Question: I am aware that MySql treats empty strings and nulls differently, unlike Oracle where they are the same. And that's fine. But what I am wondering is if it's possible to have TOAD for MySql turn empty strings into nulls. Look at the image below. '{null}' is my placeholder for null values so I can easily tell them apart. While I am working in the data grids if I remove data I get empty strings. If I remove data I want it to become 'null' instead. I can't seem to find a way to make this happen. I always have to run a script to set the data to 'null'. Does anyone know if it's possible to my this happen in TOAD so I don't have to keep running scripts to set my nulls? (version 7.0.0.2038). If it's not possible does anyone know of an application that does?

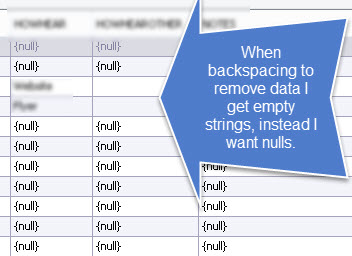
Answer: Use Control+Delete while selecting a cell